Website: apple
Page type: account-selection
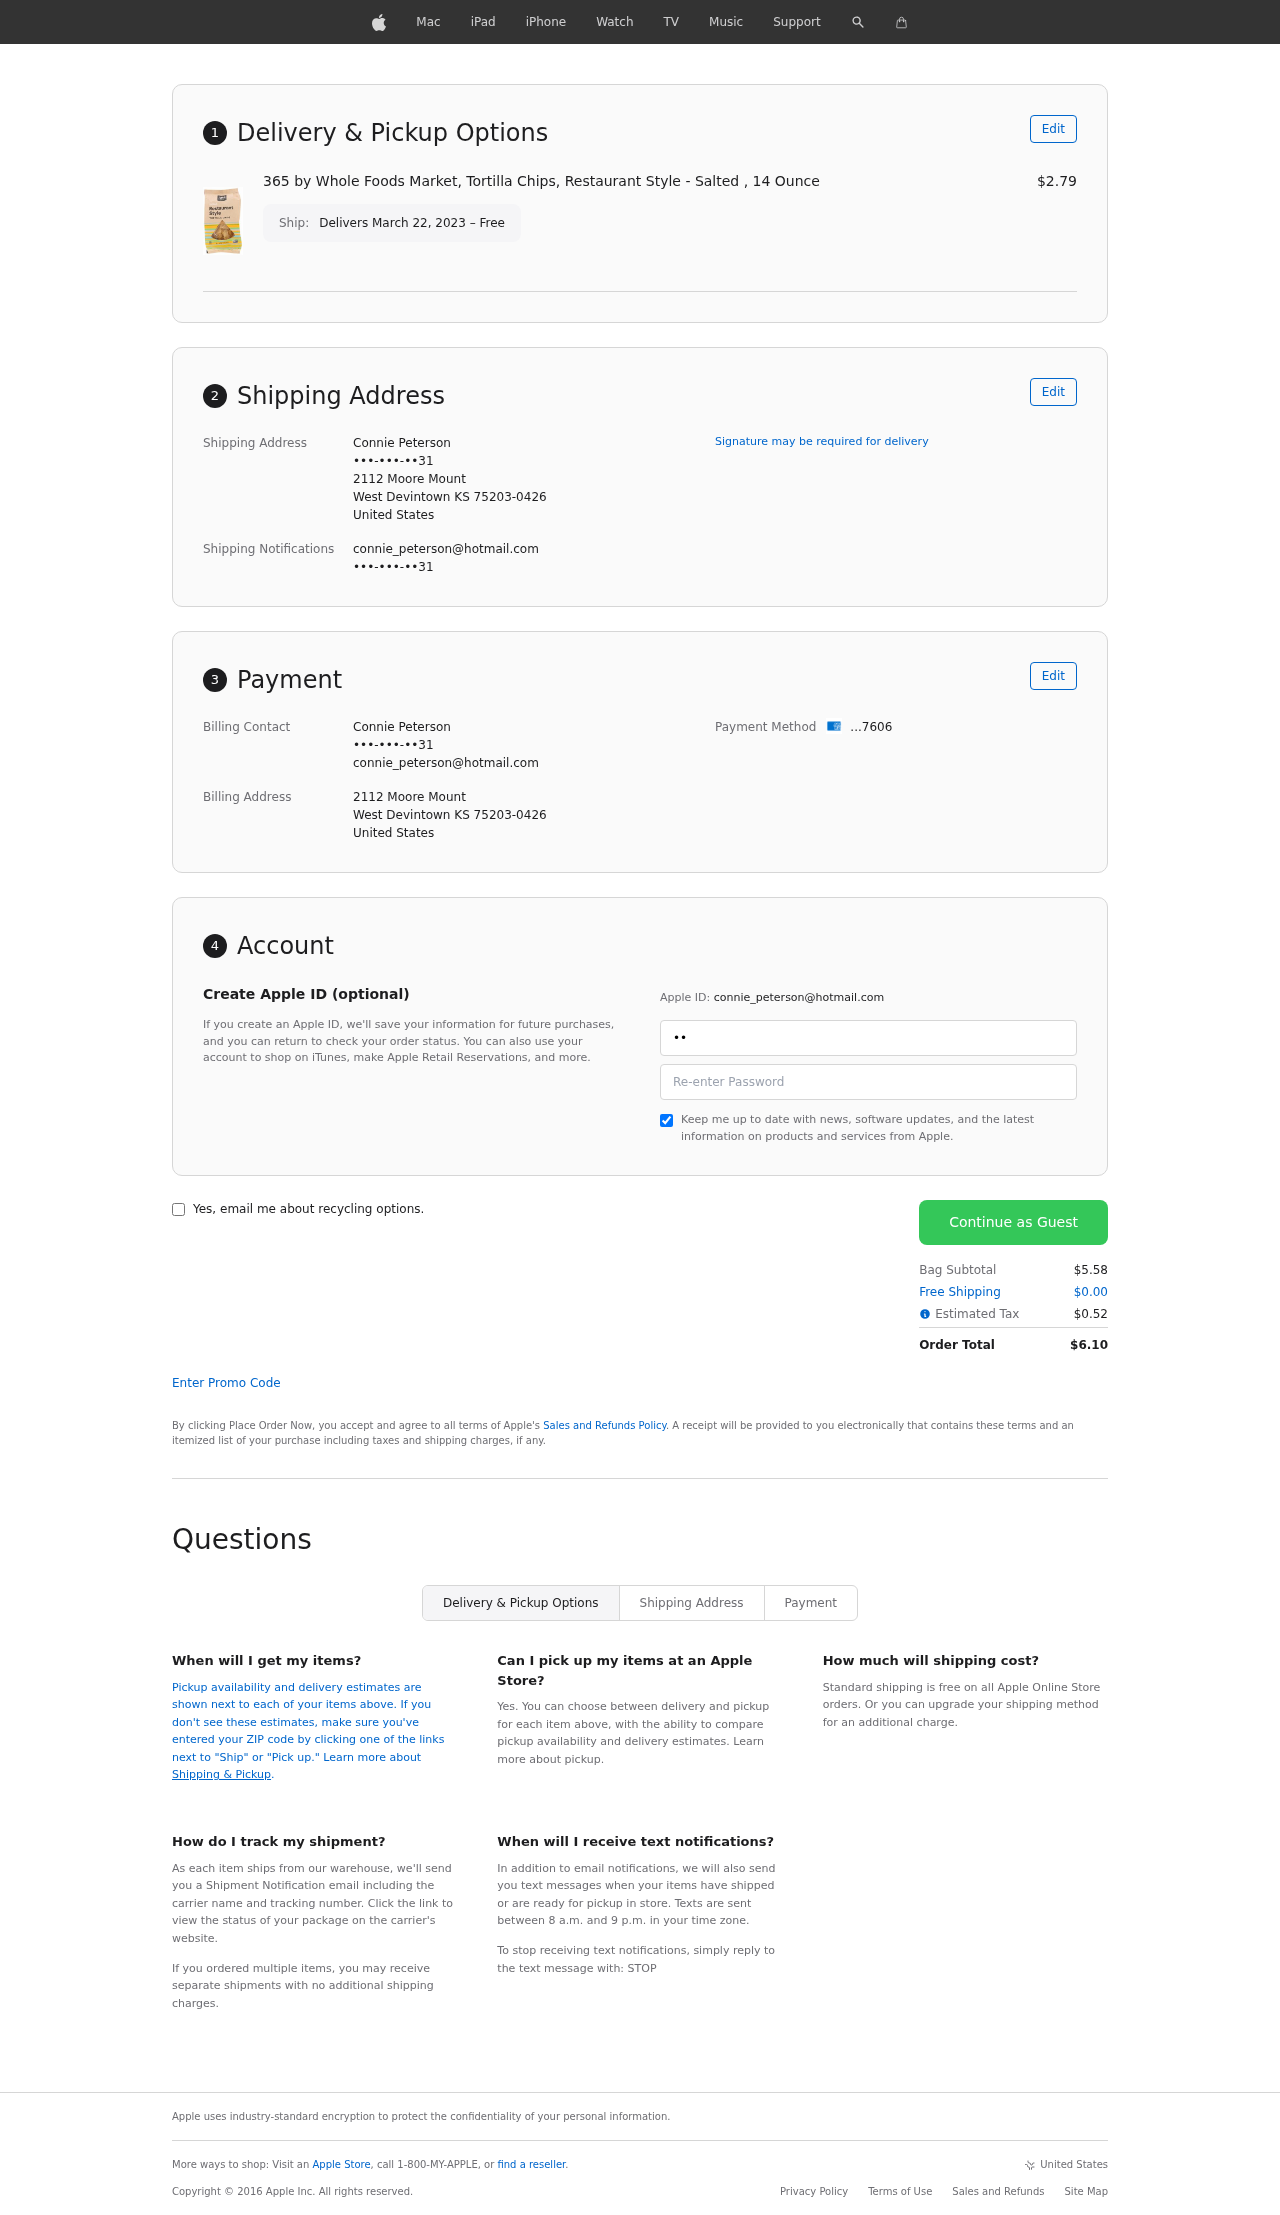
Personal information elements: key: PII_CARD_LAST4
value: ...7606
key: PII_CITY
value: West Devintown
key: PII_COUNTRY
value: United States
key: PII_EMAIL
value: connie_peterson@hotmail.com
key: PII_FULLNAME
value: Connie Peterson
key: PII_PHONE
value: •••-•••-••31
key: PII_POSTCODE_FULL
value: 75203-0426
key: PII_POSTCODE_FULL
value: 75203
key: PII_STATE_ABBR
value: KS
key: PII_STREET
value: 2112 Moore Mount
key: PII_PHONE2
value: •••-•••-••31
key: PII_FIRSTNAME
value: Connie
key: PII_LASTNAME
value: Peterson
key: PII_FULLNAME2
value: Connie Peterson
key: PII_FULLNAME3
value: Connie Peterson
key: PII_FIRSTNAME2
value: Connie
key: PII_FIRSTNAME3
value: Connie
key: PII_LASTNAME2
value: Peterson
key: PII_LASTNAME3
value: Peterson
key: PII_FIRSTNAME_DERIVED
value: Connie
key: PII_LASTNAME_DERIVED
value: Peterson
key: PII_FULLNAME_DERIVED
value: Connie Peterson
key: PII_NAME_FULL_DERIVED
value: Connie Peterson
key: PII_PHONE3
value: •••-•••-••31
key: PII_EMAIL2
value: connie_peterson@hotmail.com
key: PII_EMAIL3
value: connie_peterson@hotmail.com
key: PII_STREET2
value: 2112 Moore Mount
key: PII_POSTCODE
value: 75203
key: PII_POSTCODE_EXT
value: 0426
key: PII_POSTCODE_NUMERIC
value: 75203
Product elements: key: PRODUCT1_NAME
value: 365 by Whole Foods Market, Tortilla Chips, Restaurant Style - Salted , 14 Ounce
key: PRODUCT1_PRICE
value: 2.79
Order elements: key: ORDER_DELIVERY_DATE
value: Delivers March 22, 2023 – Free
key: ORDER_SUBTOTAL
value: $5.58
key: ORDER_SHIPPING_COST
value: $0.00
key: ORDER_TAX
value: $0.52
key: ORDER_TOTAL
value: $6.10